Question: I haven't see since when, but my palette doesn't show up, I did some search about it, they say: "Restart the project", but I don't know why when I go in View >> Tool Windows, palette is disabled:

I did a update too, to see if it appeared but it didn't.
Logcat say:
'''
0 warnings.
0 errors.
'''
Console:
'''
Note: Some input files use unchecked or unsafe operations.
Note: Recompile with -Xlint:unchecked for details.
AGPBI: {"kind":"ERROR","text":"Resource id cannot be an empty string (at \u0027id\u0027 with value \u0027@+id/\u0027).","sourcePath":"C:\\Users\\...\\AndroidStudioProjects\\Solutis\\app\\src\\main\\res\\layout\\activity_contact.xml","position":{"startLine":7,"startColumn":17,"startOffset":308,"endColumn":22,"endOffset":313},"original":""}
FAILED
FAILURE: Build failed with an exception.
* What went wrong:
Execution failed for task ':app:processDebugResources'.
> com.android.ide.common.process.ProcessException: org.gradle.process.internal.ExecException: Process 'command 'C:\Users\...\AppData\Local\Android\Sdk\build-tools\22.0.1\aapt.exe'' finished with non-zero exit value 1
* Try:
Run with --stacktrace option to get the stack trace. Run with --info or --debug option to get more log output.
'''
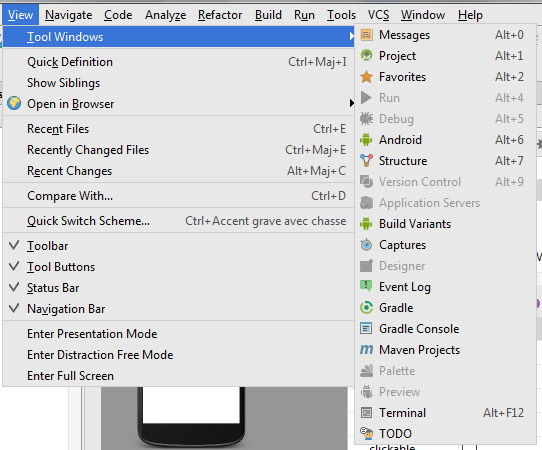
Answer: I found a lot of post with this problem, and i found why, the palette is not disabled, it's activated but it's hidden here:

So you juste have to stretch it